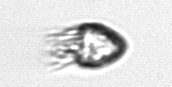
Label: Ciliophora